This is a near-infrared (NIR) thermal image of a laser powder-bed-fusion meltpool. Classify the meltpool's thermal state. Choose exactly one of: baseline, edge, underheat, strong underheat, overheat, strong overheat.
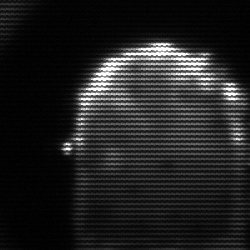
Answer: baseline